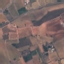
Land use / land cover: PermanentCrop